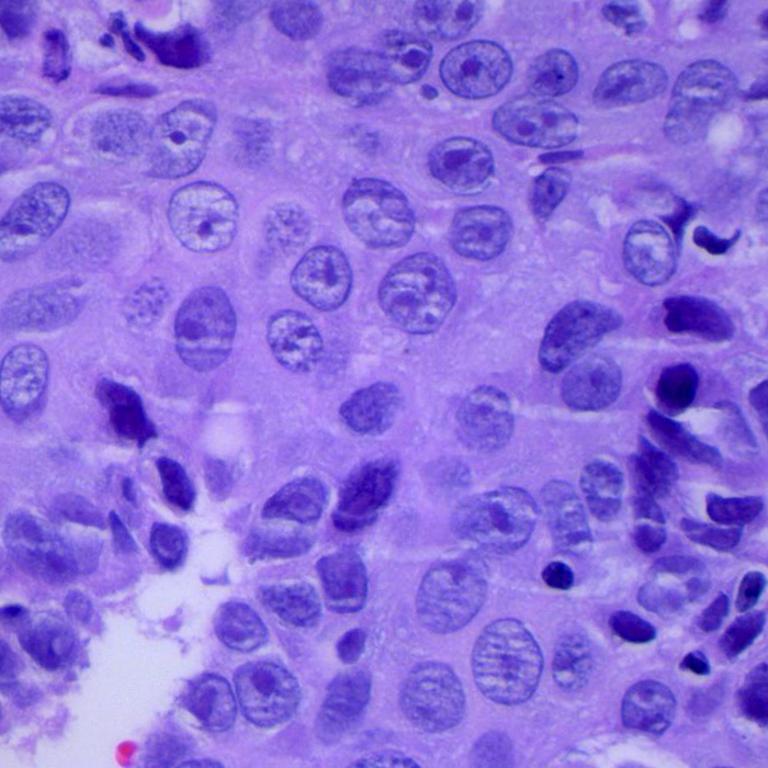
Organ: lung
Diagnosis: squamous carcinomas